Question: I think this is an easy question for someone familiar with Indy. I'm using Delphi 2010 and Indy 10. I am trying to get off the ground accessing an SSL web service. I think it will be a lot easier if I can get Fiddler to see my HTTP traffic. I have seen posts on StackOverflow that indicate it's no big thing to get Fiddler to see your Indy traffic, that you just have to configure the port to make it work. My question is how do you do that?
Here is my code so far:
'''
procedure TForm1.Button1Click(Sender: TObject);
var slRequest: TStringList;
sResponse,
sFileName: String;
lHTTP: TIdHTTP;
lIOHandler: TIdSSLIOHandlerSocketOpenSSL;
begin
sFileName := 'Ping.xml';
slRequest := TStringList.Create;
try
slRequest.LoadFromFile(sFileName);
lHTTP := TIdHTTP.Create(nil);
lHTTP.Intercept := IdLogDebug1;
lIOHandler := TIdSSLIOHandlerSocketOpenSSL.Create(nil);
try
lHTTP.IOHandler := lIOHandler;
sResponse := lHTTP.Post('https://FSETTESTPROD.EDD.CA.GOV/fsetservice', slRequest);
Memo1.Lines.Text := sResponse;
finally
lIOHandler.Free;
end;
finally
slRequest.Free;
end;
end;
'''
Edit: If I don't use the proxy for Fiddler and click the button while Wireshark is running, I get this traffic in Wireshark.

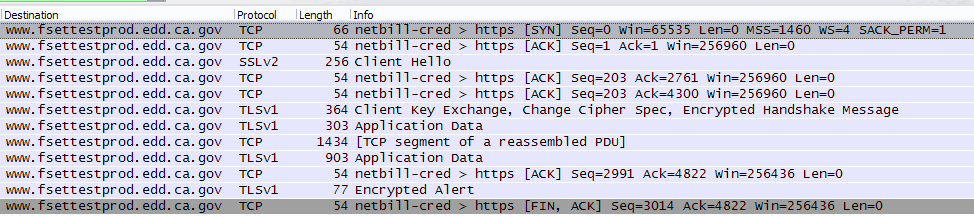
Answer: You can set Indy to use the proxy fiddler provides easily by setting the ProxyParams:
'''
try
lHTTP.IOHandler := lIOHandler;
lHTTP.ProxyParams.ProxyServer := '127.0.0.1';
lHTTP.ProxyParams.ProxyPort := 8888;
sResponse := lHTTP.Post('<URL>', slRequest);
Memo1.Lines.Text := sResponse;
finally
lIOHandler.Free;
end;
'''
You should be able to see all traffic in Fiddler then.
Edit: If that does not work you can add a TIdLogDebug component and add it as interceptor (like you did in your question).
The OnReceive and OnSend events contain the complete headers sent and received aswell as the reply data:
'''
procedure TForm10.captureTraffic(ASender: TIdConnectionIntercept;
var ABuffer: TArray<Byte>);
var
i: Integer;
s: String;
begin
s := '';
for i := Low(ABuffer) to High(ABuffer) do
s := s + chr(ABuffer[i]);
Memo1.Lines.Add(s);
end;
'''